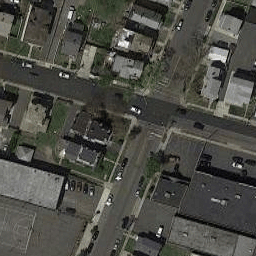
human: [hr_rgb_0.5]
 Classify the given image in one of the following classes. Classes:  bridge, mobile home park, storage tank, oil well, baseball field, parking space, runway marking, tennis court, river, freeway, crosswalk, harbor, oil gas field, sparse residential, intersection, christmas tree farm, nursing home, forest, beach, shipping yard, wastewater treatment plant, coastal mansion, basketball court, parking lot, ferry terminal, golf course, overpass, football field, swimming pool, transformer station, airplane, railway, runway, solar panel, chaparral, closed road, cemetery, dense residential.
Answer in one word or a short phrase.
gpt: intersection